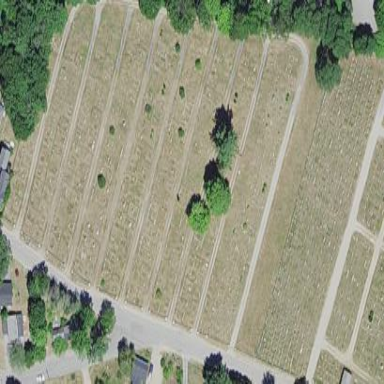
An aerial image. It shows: Cemetery.